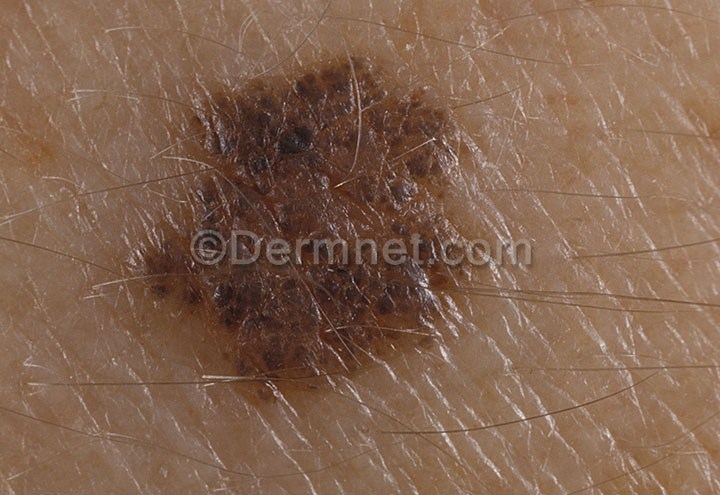
Disease: Melanoma Skin Cancer Nevi and Moles